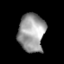
Tissue: lung
Cell type: Epithelial cells
Senescence score: 0.2047
Nuclear area (px): 987
Mean DAPI intensity: 155.575